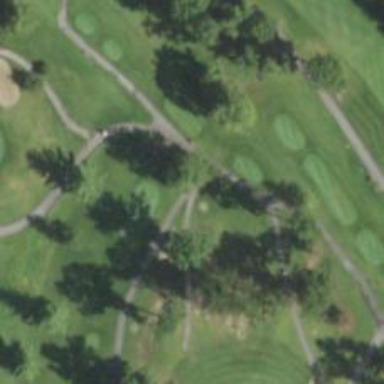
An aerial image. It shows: Service road used as golf cart path.